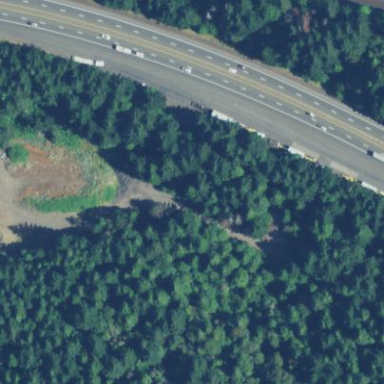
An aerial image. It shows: Parking area located next to rest area.